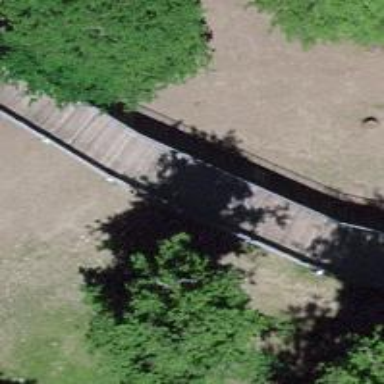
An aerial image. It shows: Footway on bridge.